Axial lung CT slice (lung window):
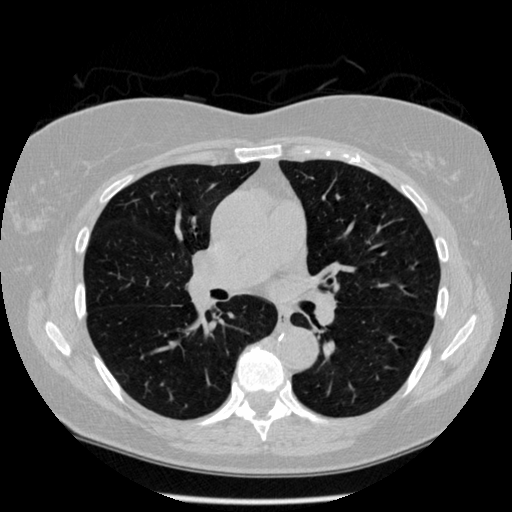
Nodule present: no